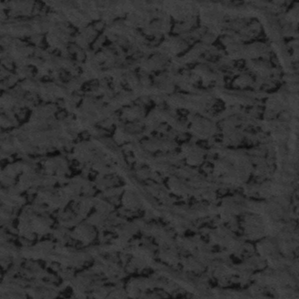
Label: frost